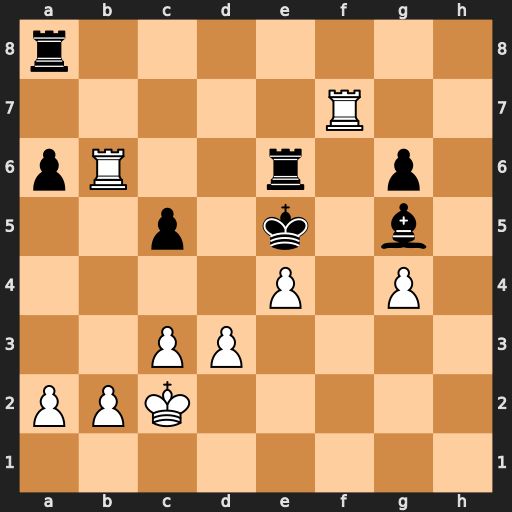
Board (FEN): r7/5R2/pR2r1p1/2p1k1b1/4P1P1/2PP4/PPK5/8
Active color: w
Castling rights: -
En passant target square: -
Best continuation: d4+ cxd4 cxd4+ Kxd4 Rxe6